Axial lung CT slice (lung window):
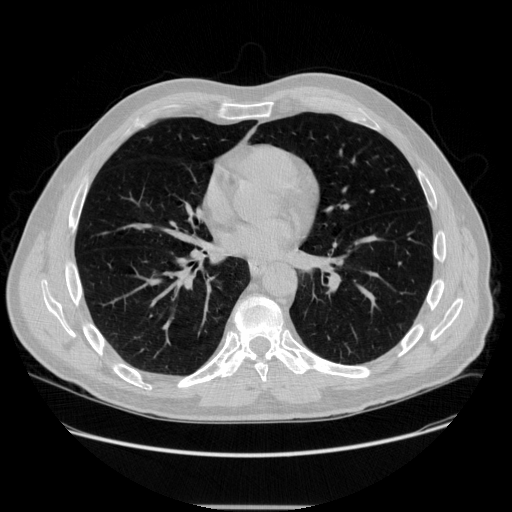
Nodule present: no